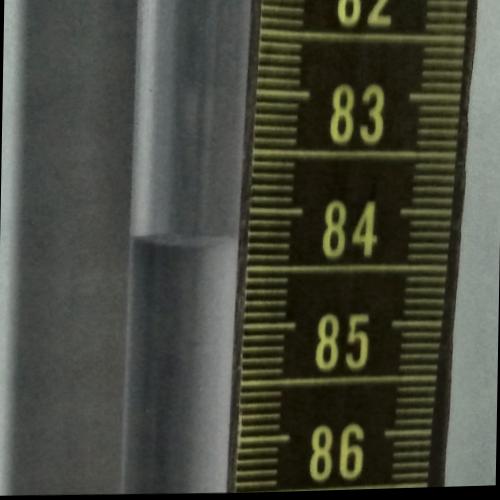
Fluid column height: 84.3 cm